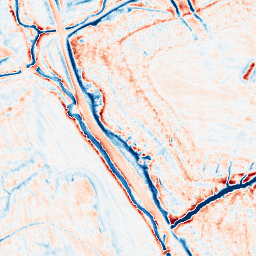
Category: edge_preserving
Decomposition family: anisotropic_diffusion
Decomposition parameters: iterations: 50
kappa: 10
gamma: 0.1
Upsampling method: quintic
Upsampling parameters: scale: 8
Upsampling scale: 8